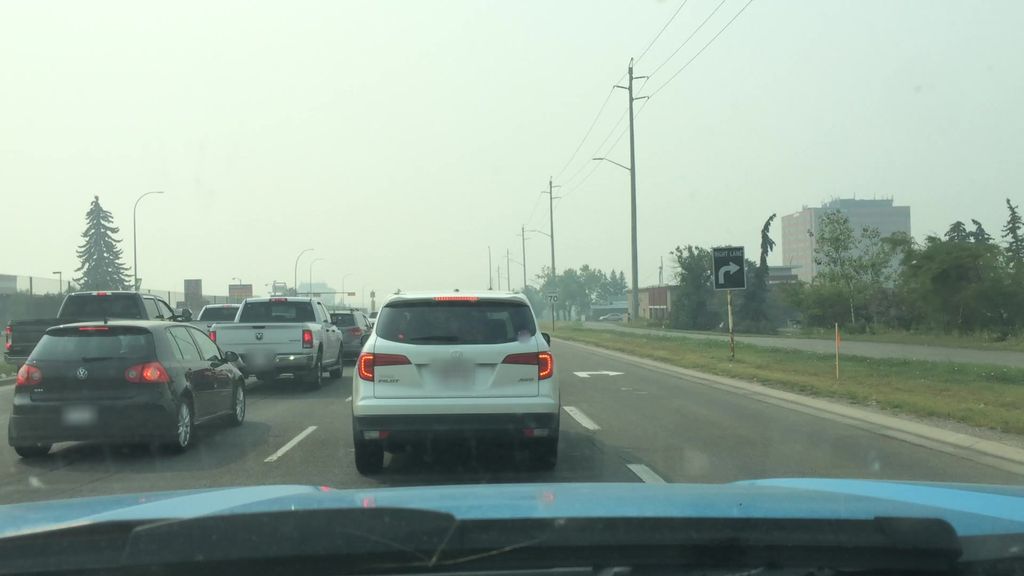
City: calgary